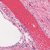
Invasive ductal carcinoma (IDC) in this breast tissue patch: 0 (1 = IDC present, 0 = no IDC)